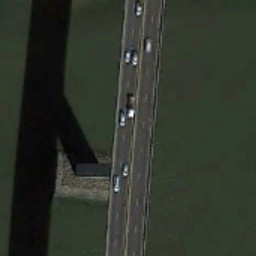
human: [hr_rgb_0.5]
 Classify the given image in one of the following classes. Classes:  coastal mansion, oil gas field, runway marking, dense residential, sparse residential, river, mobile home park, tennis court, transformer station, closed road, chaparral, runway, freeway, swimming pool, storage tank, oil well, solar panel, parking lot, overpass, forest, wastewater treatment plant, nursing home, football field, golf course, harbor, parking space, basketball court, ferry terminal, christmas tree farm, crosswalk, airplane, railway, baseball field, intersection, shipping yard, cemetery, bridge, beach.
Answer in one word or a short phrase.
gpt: bridge